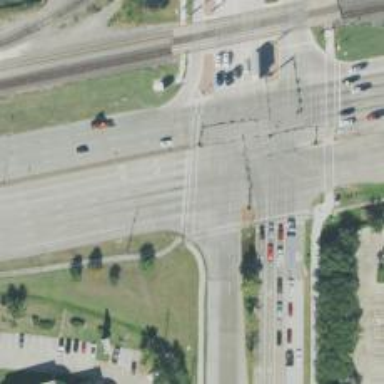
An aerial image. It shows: Crossing with line markings on the road.